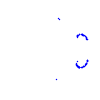
Particle: proton